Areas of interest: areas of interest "Jinyuan Motor Vehicle Testing Co., Ltd."
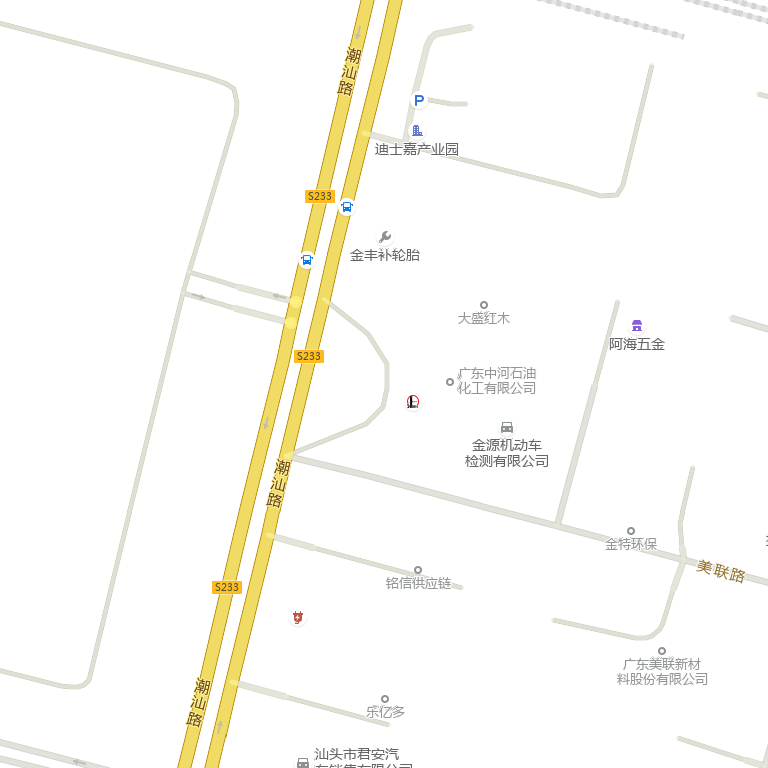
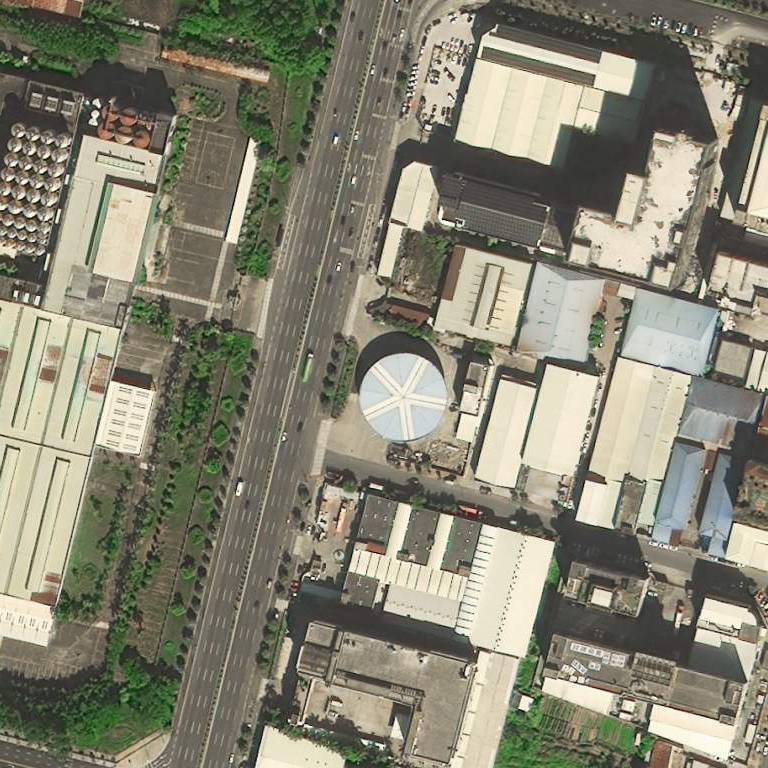